Breast ultrasound image
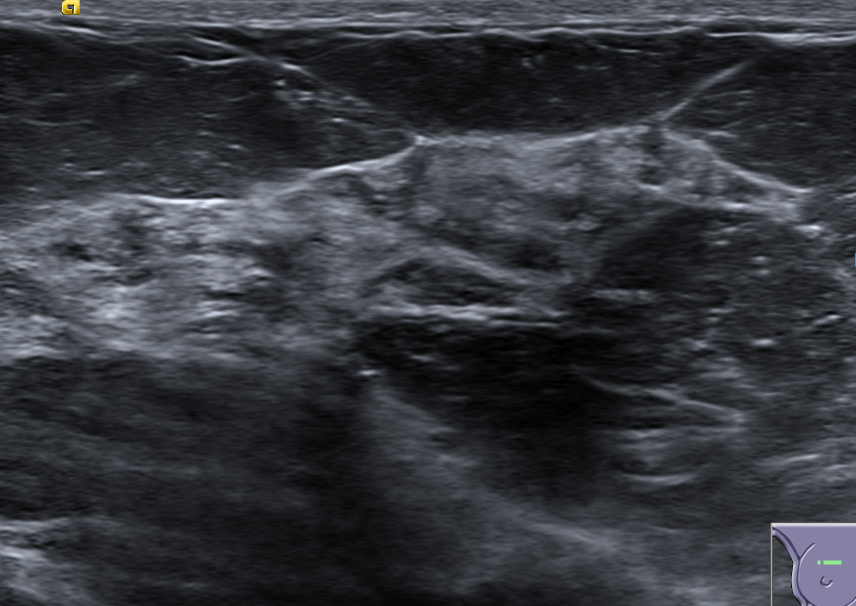
Diagnosis: normal